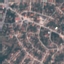
Land use / land cover: Residential